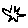
Label: star